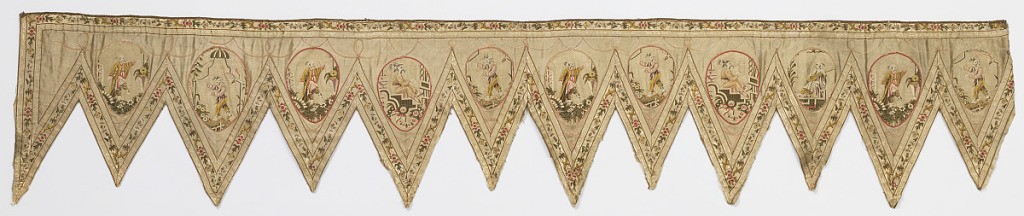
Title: Valance
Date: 18th century
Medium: silk, linen Technique: applique
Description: Valance with triangular tabs. Applied ivory ribbon with flowers trims all of the tabs and the top of the valance. Each tab has an egg-shaped appliqué which contains a single brocaded chinoiserie figure. Applied pink linear trim. The entire piece is lined and backed with coarse linen.